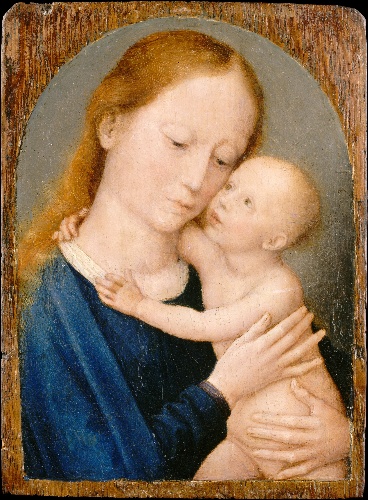
Title: Virgin and Child
Artist: Gerard David
Artist bio: Netherlandish, Oudewater ca. 1455–1523 Bruges
Date: 1490–1523
Object type: Painting
Classification: Paintings
Medium: Oil on oak panel
Culture: Netherlandish
Dimensions: Overall: 6 1/8 x 4 1/2 in. (15.6 x 11.4 cm); Painted Surface: 5 3/4 x 4 1/8 in. (14.6 x 10.5 cm)
Department: Robert Lehman Collection
Credit line: Robert Lehman Collection, 1975
Accession year: 1975
Repository: Metropolitan Museum of Art, New York, NY
Tags: Madonna and Child